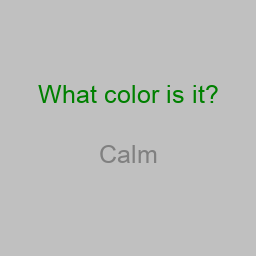
Color: gray
Background color: silver
Question text color: green